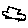
Label: car